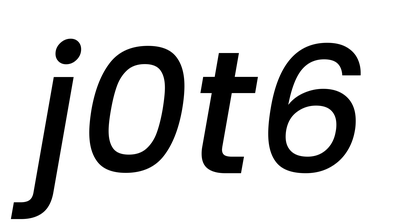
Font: Poppins-MediumItalic